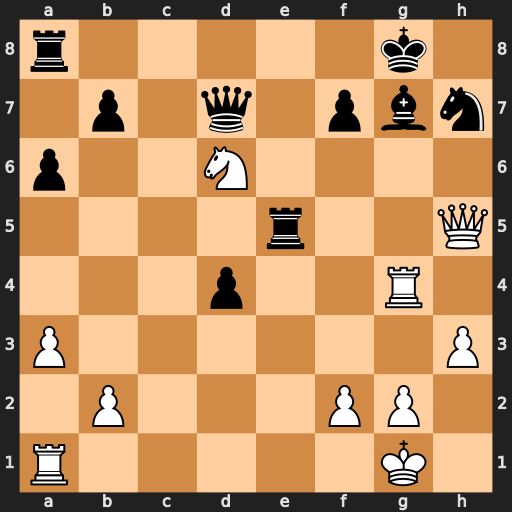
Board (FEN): r5k1/1p1q1pbn/p2N4/4r2Q/3p2R1/P6P/1P3PP1/R5K1
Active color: w
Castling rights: -
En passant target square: -
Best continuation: Rxg7+ Kxg7 Qxe5+